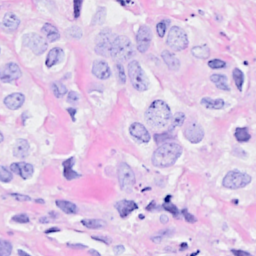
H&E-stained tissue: Breast